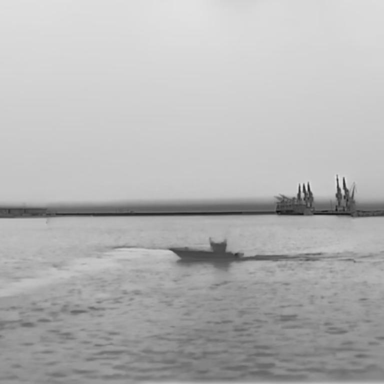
There are two objects shown in the infrared image, including a bulk_carrier, and a fishing_boat.